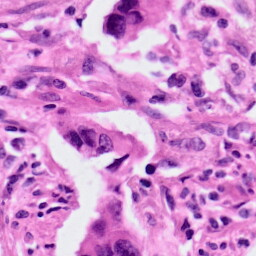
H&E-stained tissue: Lung